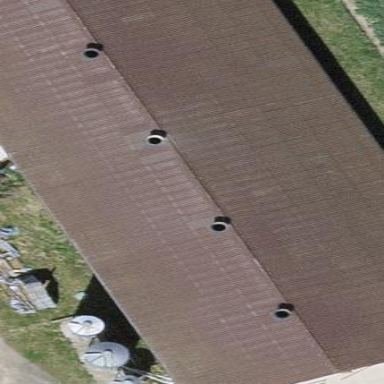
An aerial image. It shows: Farm building.